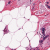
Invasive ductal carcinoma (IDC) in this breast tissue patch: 0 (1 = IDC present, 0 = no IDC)